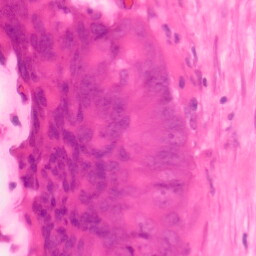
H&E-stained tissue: Colon